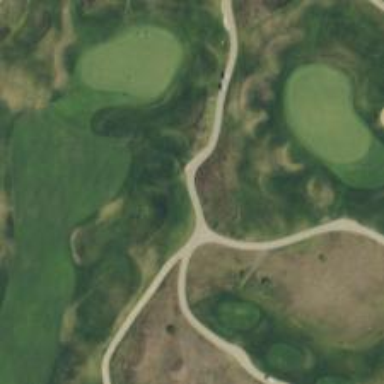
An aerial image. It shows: Path designated for golf carts.